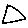
Label: triangle